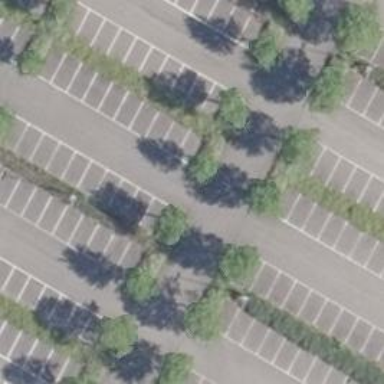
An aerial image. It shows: Road serving as parking aisle.